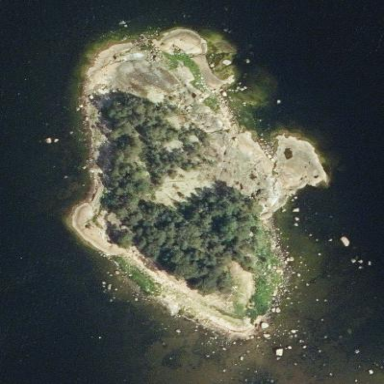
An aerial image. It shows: Islet along the natural coastline.